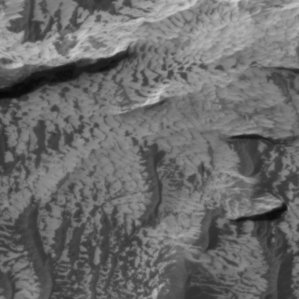
Label: non_frost